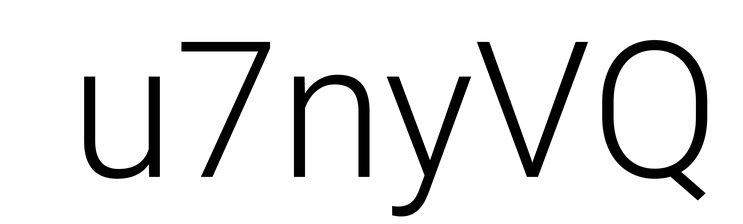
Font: Roboto_Light